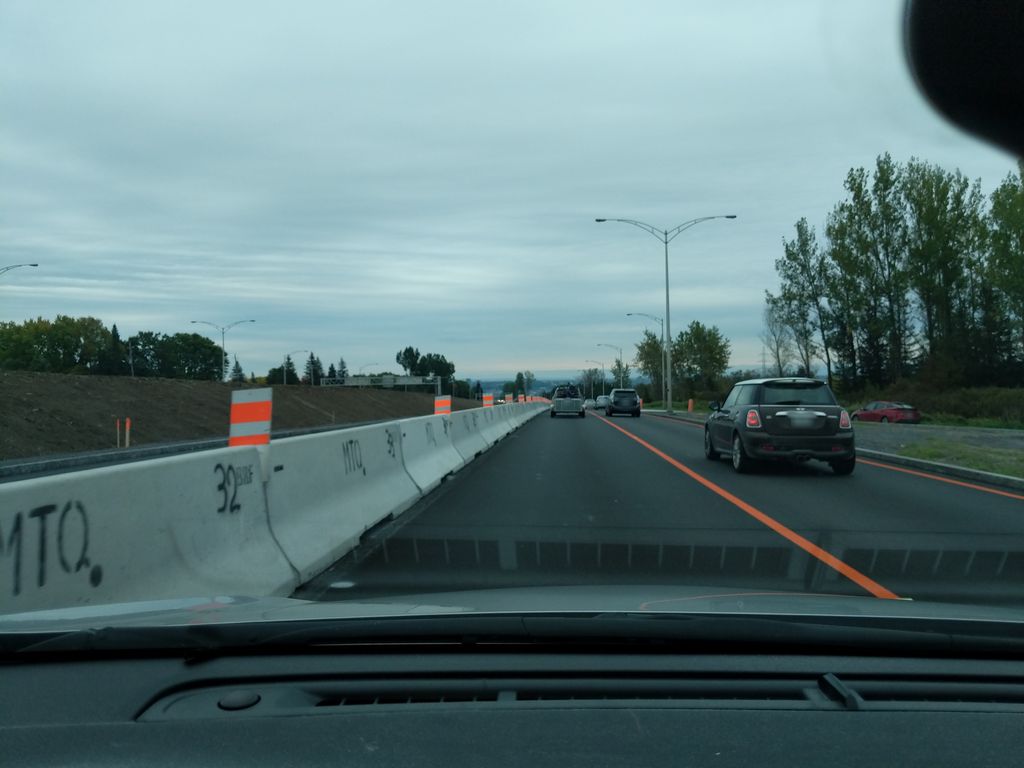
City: quebec_city